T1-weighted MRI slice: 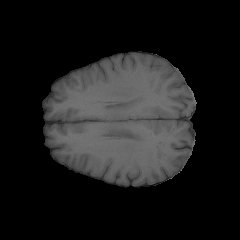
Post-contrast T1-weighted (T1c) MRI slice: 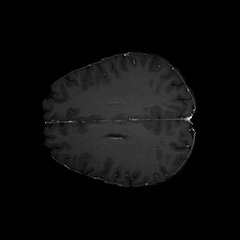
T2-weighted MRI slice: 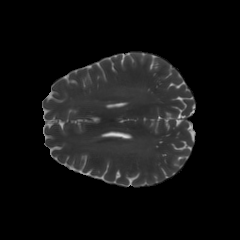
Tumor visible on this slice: no